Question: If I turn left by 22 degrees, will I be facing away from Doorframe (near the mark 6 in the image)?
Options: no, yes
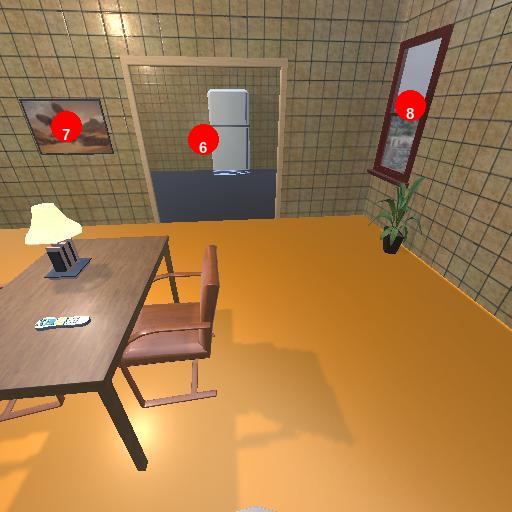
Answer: no